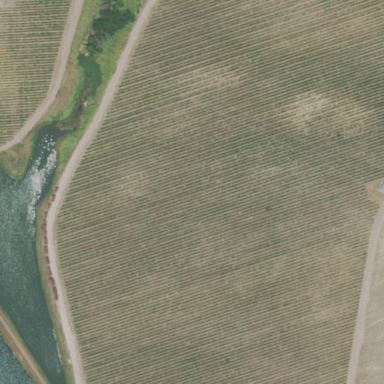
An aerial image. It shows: Vineyard growing grapes.